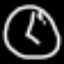
Label: clock